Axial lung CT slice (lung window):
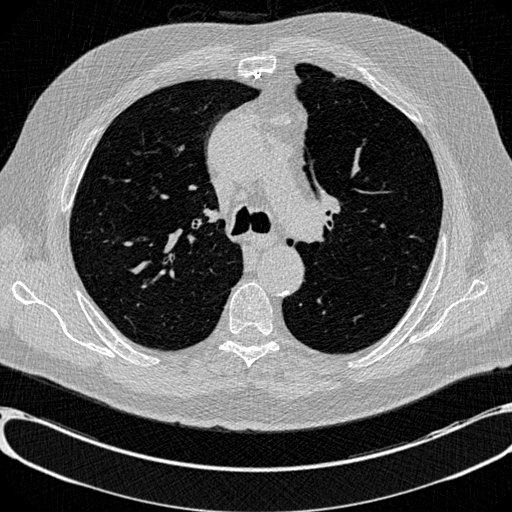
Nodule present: no